Question: I would like to know what this pop-up message, like the Game Center one, is really called?
and how can I do it in Xcode?
This is what I am talking about:

Thank you in advance
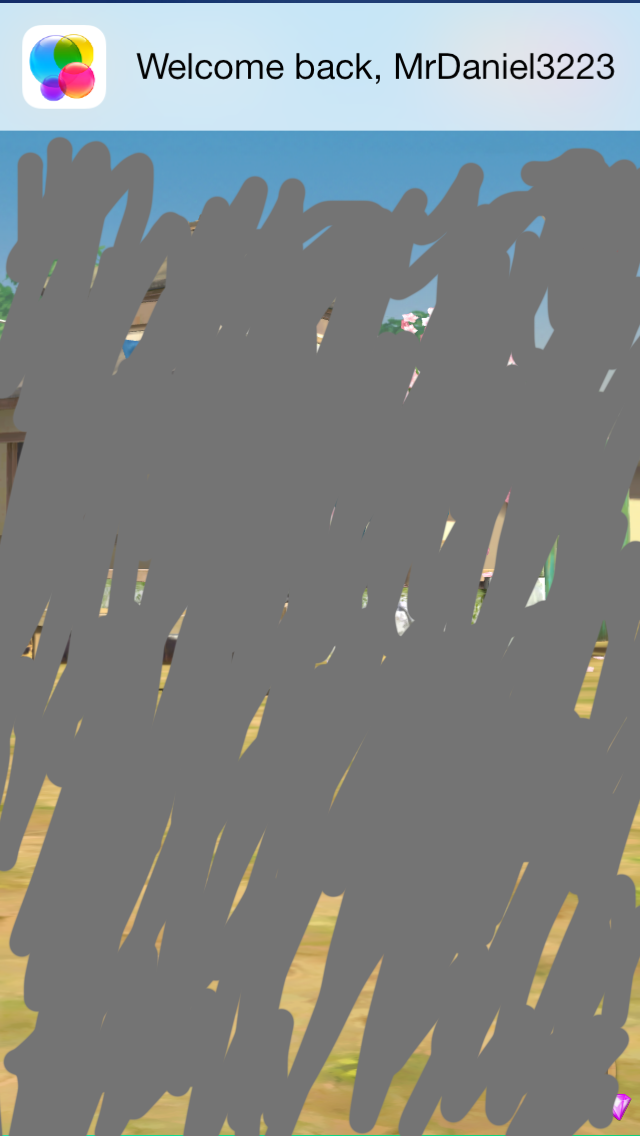
Answer: Below is the link which is what you are looking for.
<URL>
Its easy and simple to use and implement.